Field crop: tomato
Growth stage: 1
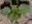
Species: solanum